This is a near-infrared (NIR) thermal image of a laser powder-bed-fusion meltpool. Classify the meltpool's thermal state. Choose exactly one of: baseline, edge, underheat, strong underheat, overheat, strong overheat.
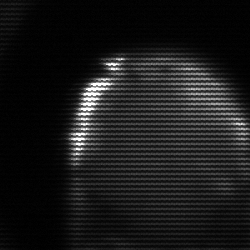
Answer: edge